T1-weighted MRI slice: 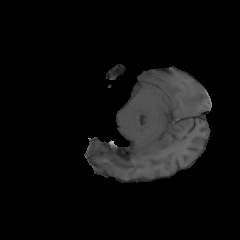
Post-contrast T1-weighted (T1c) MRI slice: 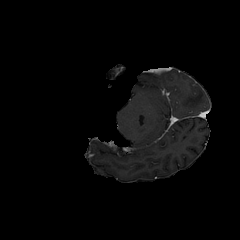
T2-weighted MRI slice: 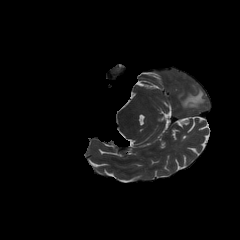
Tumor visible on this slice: yes